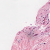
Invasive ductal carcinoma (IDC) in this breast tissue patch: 0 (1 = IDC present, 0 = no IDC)